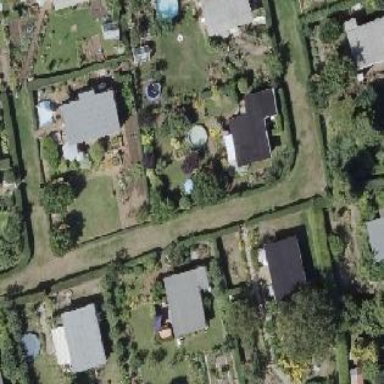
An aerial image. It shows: Plot in the allotments.